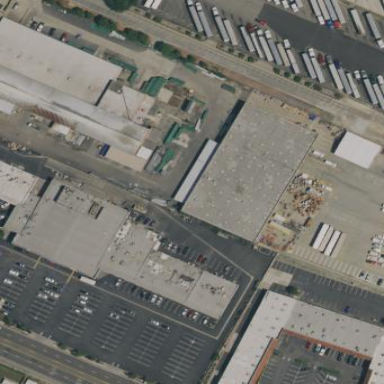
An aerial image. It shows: Retail building.